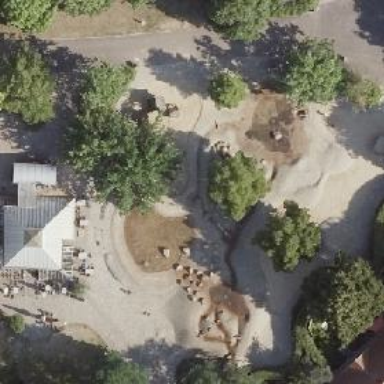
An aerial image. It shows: Playground with water channel.